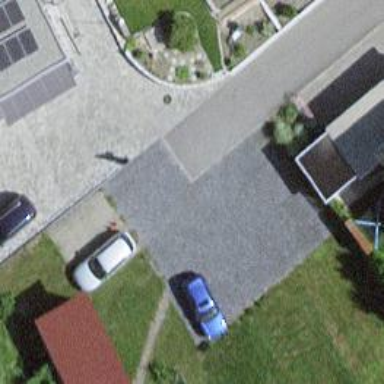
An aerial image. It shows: Asphalt road in residential area.